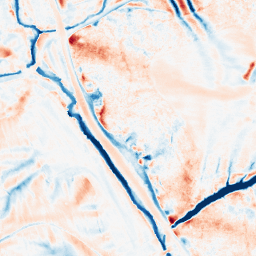
Category: edge_preserving
Decomposition family: median
Decomposition parameters: size: 21
Upsampling method: bspline
Upsampling parameters: scale: 2
Upsampling scale: 2